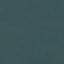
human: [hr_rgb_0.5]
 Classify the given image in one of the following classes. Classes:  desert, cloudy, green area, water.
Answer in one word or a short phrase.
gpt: water